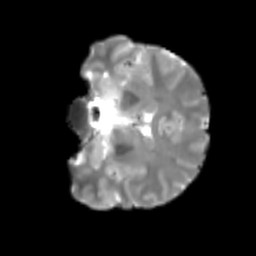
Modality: T2w
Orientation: coronal
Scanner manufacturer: siemens
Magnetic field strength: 3 T
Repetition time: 4 s
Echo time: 0.0594 s